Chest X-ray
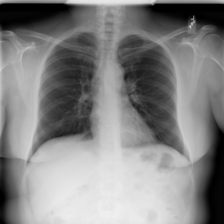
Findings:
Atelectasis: negative
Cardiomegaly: negative
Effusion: negative
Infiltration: negative
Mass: negative
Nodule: negative
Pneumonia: negative
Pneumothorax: negative
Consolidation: negative
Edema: negative
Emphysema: negative
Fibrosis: negative
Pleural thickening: negative
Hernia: negative